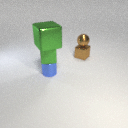
small brown metal sphere to the right of small green rubber cube